Field crop: tomato
Growth stage: 2
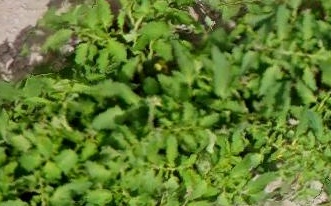
Species: tomato